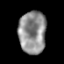
Tissue: prostate
Cell type: T cells
Senescence score: 0.3354
Nuclear area (px): 1151
Mean DAPI intensity: 142.563